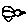
Label: bird